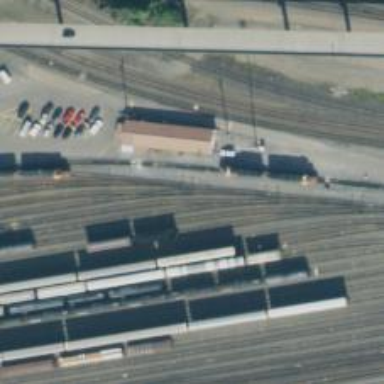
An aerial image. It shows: Railway yard used for servicing trains.